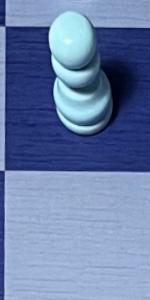
Label: Empty